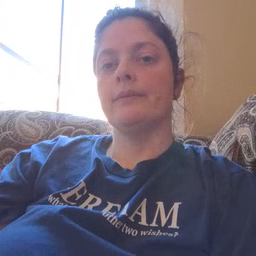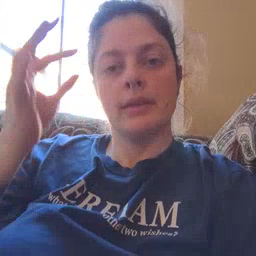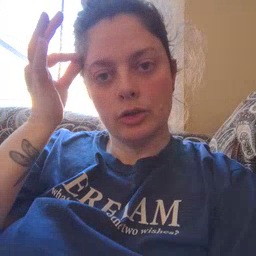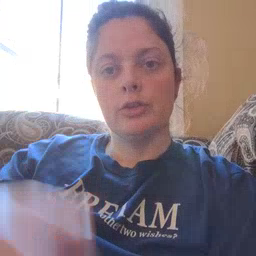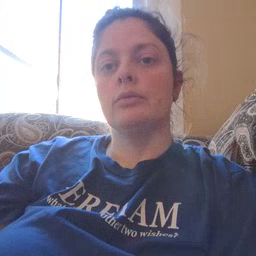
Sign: hair